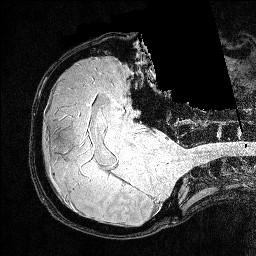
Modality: FLASH
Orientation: axial
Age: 26
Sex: male